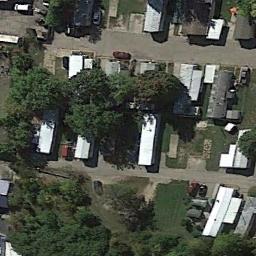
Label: mobile_home_park